Field crop: maize
Growth stage: 1
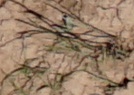
Species: lolium